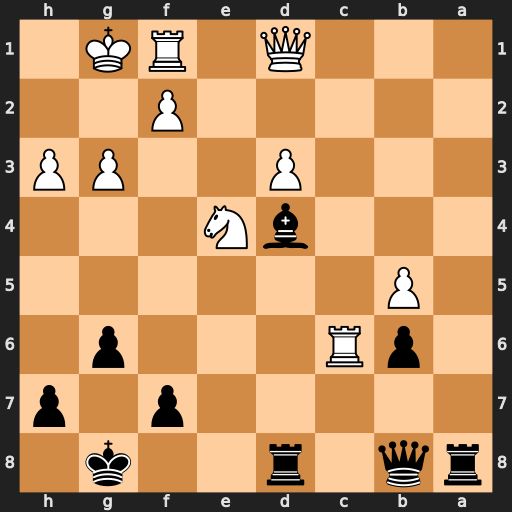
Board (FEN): rq1r2k1/5p1p/1pR3p1/1P6/3bN3/3P2PP/5P2/3Q1RK1
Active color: b
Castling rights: -
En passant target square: -
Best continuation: f5 Kg2 fxe4